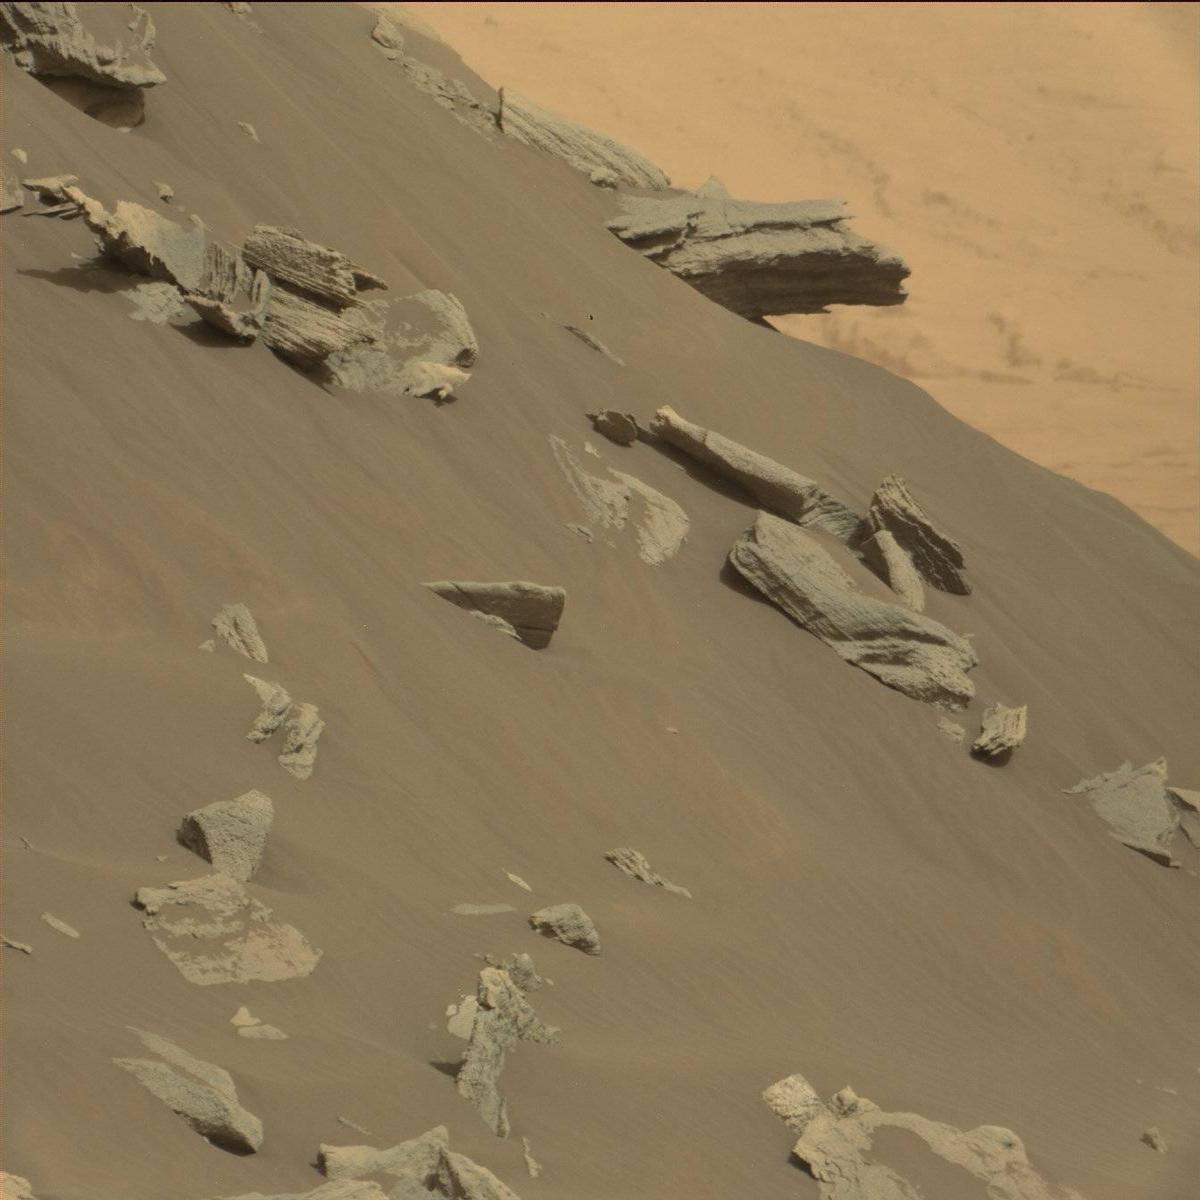
Terrain classes present: Bedrock, Ridge, Sand / Soil